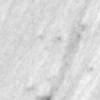
Label: change